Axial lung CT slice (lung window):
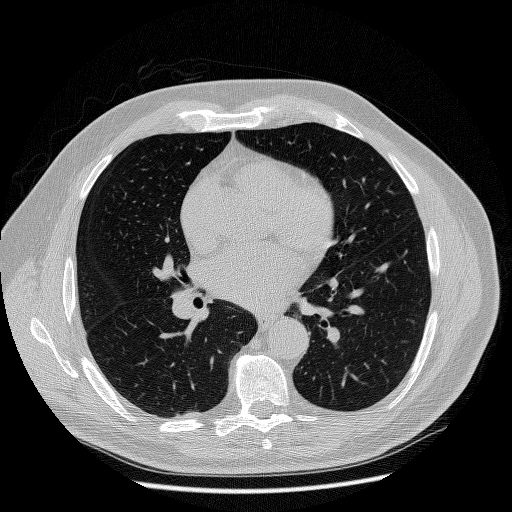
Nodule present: no